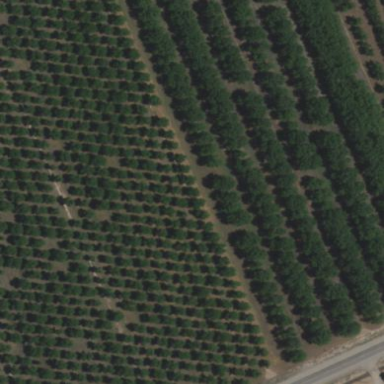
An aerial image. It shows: Orchard.